Interaction volume radius: 10 \u00c5
Interaction volume height: 25 \u00c5
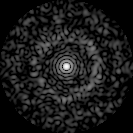
Disorder parameter: 0.8404